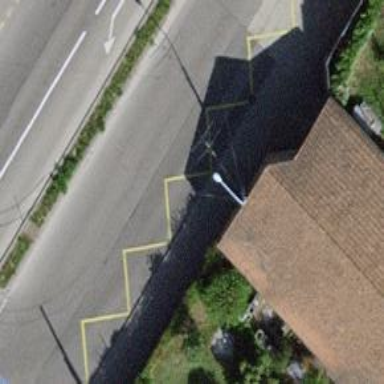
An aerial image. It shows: Secondary road with asphalt surface and trolley wire.